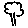
Label: tree